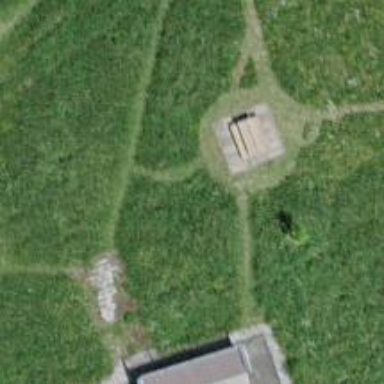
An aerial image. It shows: Picnic table located in leisure land area.